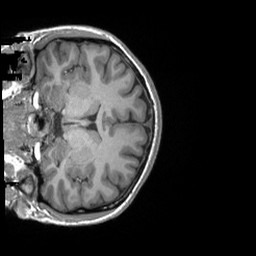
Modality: T1w
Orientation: coronal
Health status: ill
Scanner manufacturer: siemens
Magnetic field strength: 3 T
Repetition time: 2.3 s
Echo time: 0.00243 s